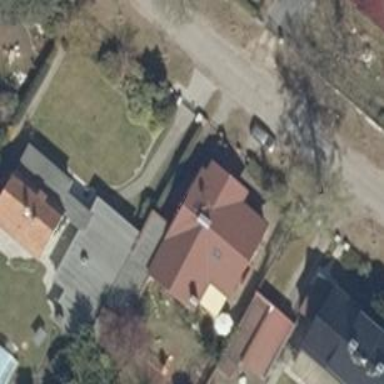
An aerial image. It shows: Detached building with gabled roof.